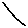
Label: line